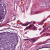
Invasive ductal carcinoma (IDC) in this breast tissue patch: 0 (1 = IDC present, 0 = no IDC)